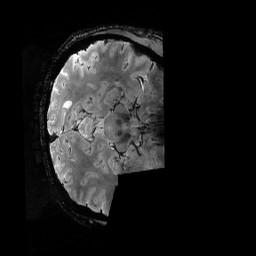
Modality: T2starw
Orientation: axial
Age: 30
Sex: male
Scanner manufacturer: siemens
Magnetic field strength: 6.98 T
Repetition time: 4.91 s
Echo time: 0.016 s